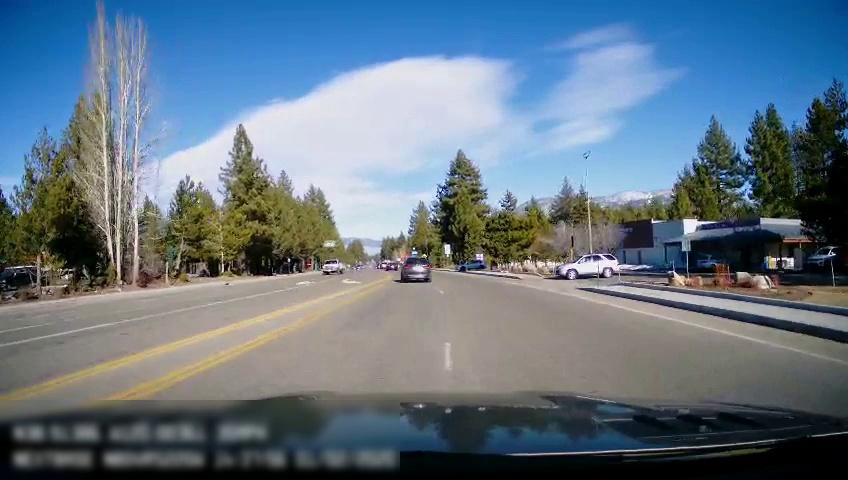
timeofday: Day
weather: Sunny
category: Drivable Space
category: Vehicles | SUV
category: Vehicles | SUV
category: Vehicles | SUV
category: Vehicles | Truck
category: Vehicles | SUV
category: Vehicles | SUV
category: Vehicles | Car
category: Vehicles | Car
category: Lanes | Opposite Lane
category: Lanes | Current Lane
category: Lanes | Opposite Lane
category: Lanes | Opposite Lane
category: Lanes | Current Lane